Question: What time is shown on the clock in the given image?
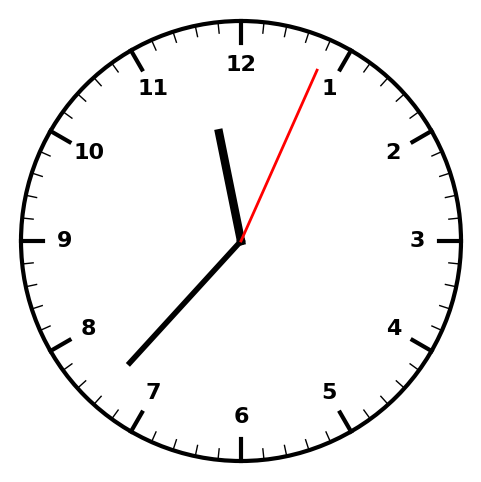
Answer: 11:37:04